Question: I am not able to add a work item of type "Requirement". I was following this example in the video <URL> and found that a work item of type "Requirement" is in the default work item types.
However, in my TFS installation I see only these:

As you can see, the "Requirement" type is missing. Is this because I have not done something right in the installation of TFS or the creation of the project in TFS? All the projects in my TFS are currently using the MS Agile project template. All of them have only the above work item types. When I looked further into the video; all the forms for entering work item details looks different from what I have in my installation.
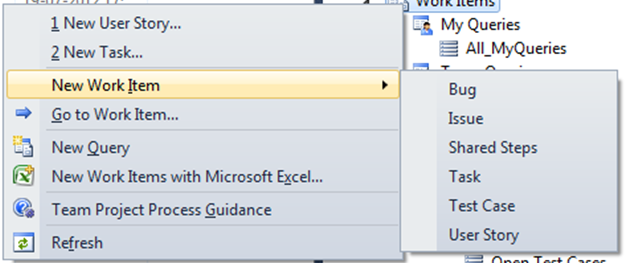
Answer: The Requirement work item type is from the CMMI Template... Since you are using the Agile Template, it is called a "User Story". The have the same role in your project. The are different in that the "User Story" has less fields and the states are different.